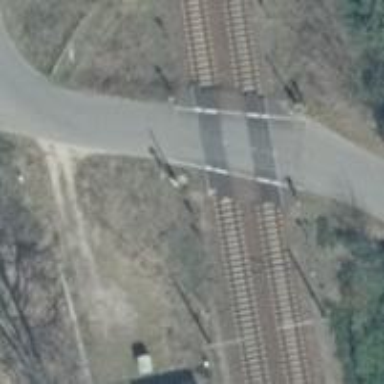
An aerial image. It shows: Railway signal.